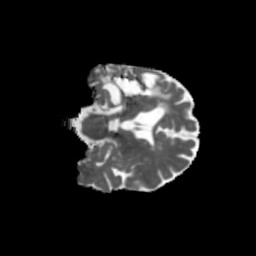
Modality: MD
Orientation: coronal
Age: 53
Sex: male
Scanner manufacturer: siemens
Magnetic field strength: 3 T
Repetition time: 5.47 s
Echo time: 0.0854 s